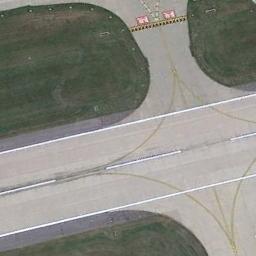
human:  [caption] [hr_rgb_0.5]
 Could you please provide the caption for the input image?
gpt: There is a green lawn next to the runway, And there are white dashes on the runway .

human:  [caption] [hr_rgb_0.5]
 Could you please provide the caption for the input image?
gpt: The runway goes through the lawn and another road connects to the runway .

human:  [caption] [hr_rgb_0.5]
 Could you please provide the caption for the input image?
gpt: The runway is on the grass .

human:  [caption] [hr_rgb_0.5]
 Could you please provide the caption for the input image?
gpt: The grass is on either side of the runway .

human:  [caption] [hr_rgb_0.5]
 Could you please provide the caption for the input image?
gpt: There are green lawns beside the runway .